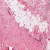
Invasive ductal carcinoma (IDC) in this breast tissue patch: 0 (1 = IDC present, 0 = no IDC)